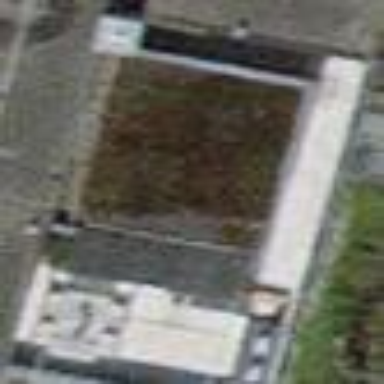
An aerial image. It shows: Terrace building.